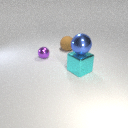
small purple metal sphere to the left of large brown rubber sphere